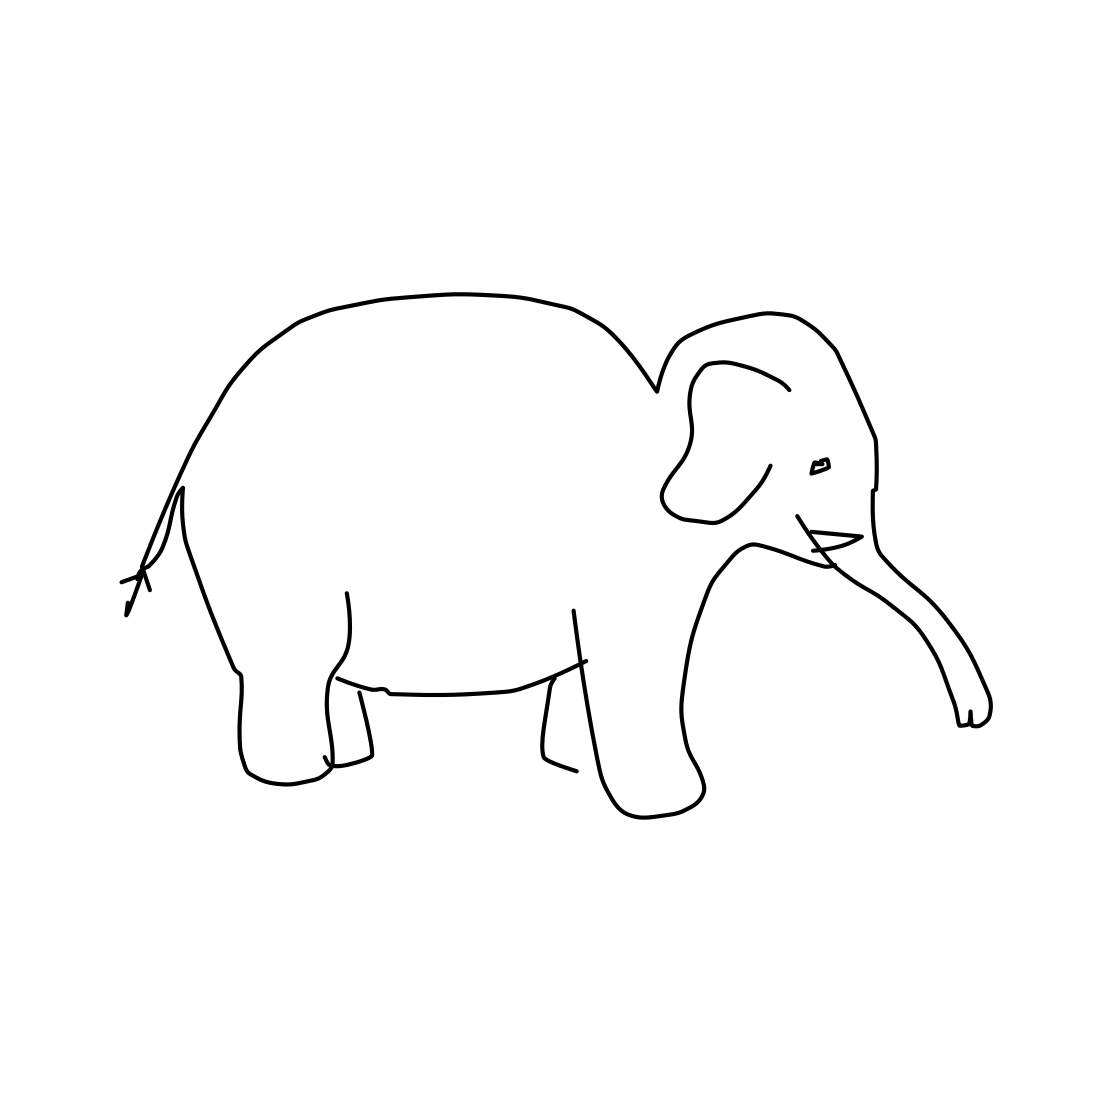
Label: elephant